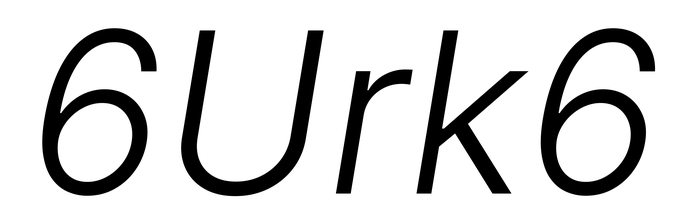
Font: Inter-Italic_Light_Italic